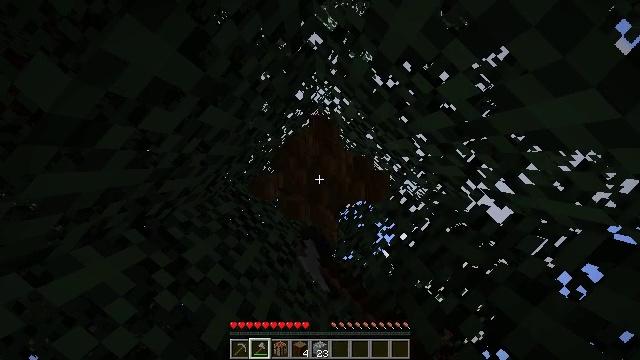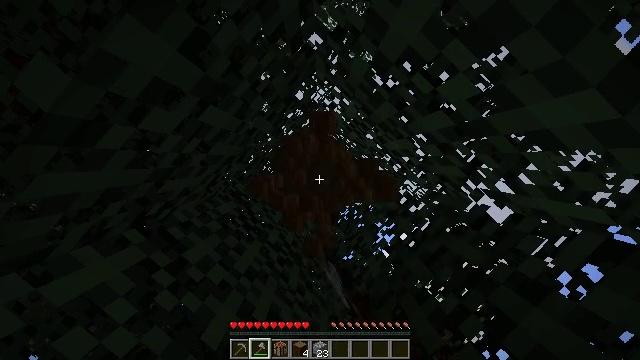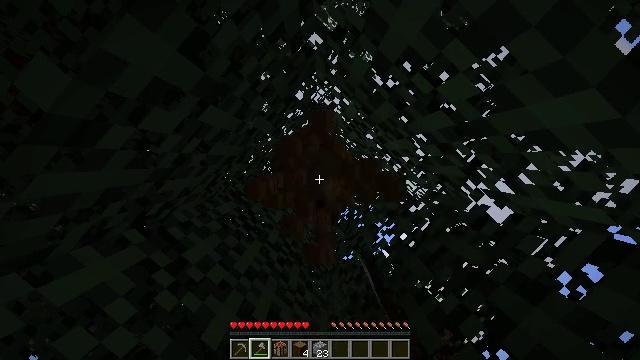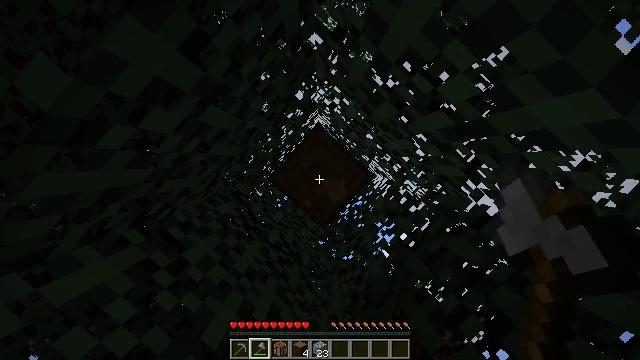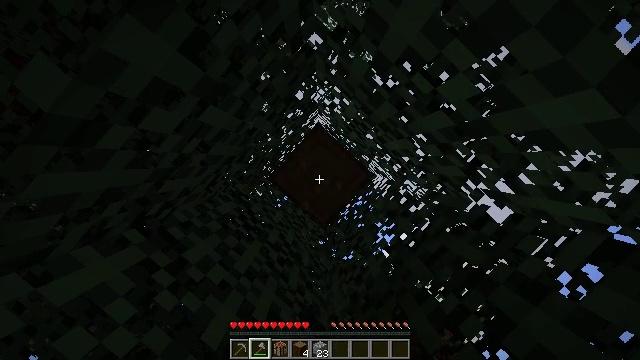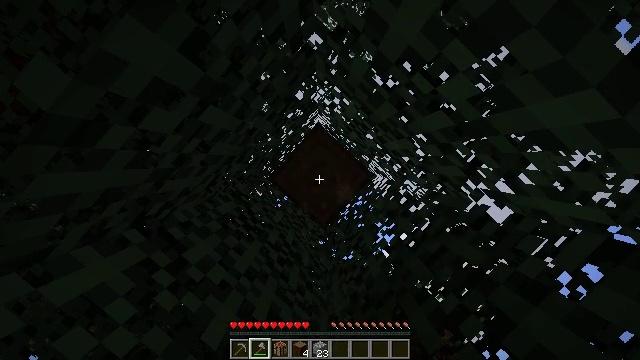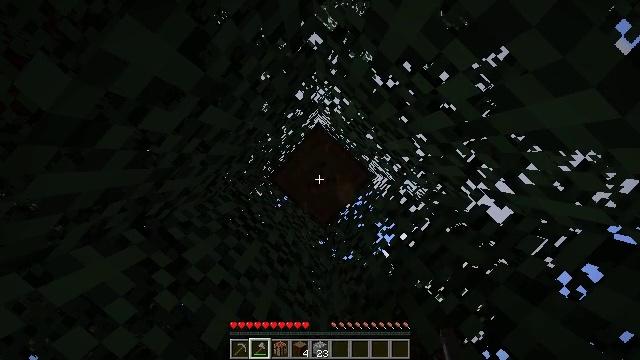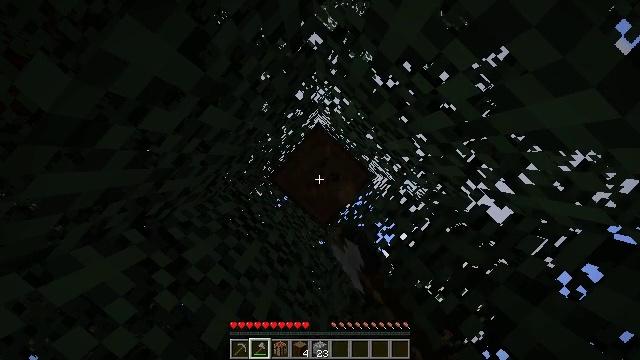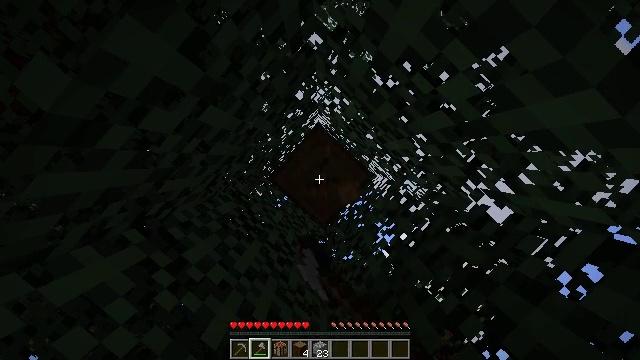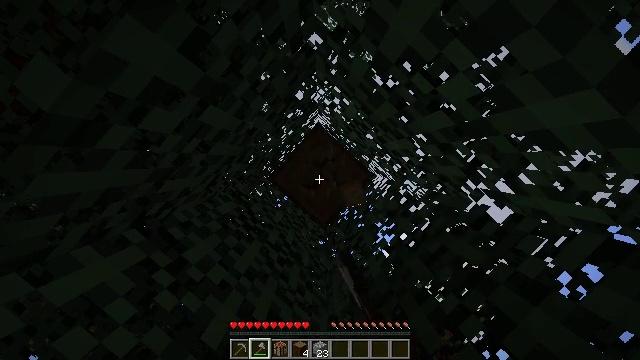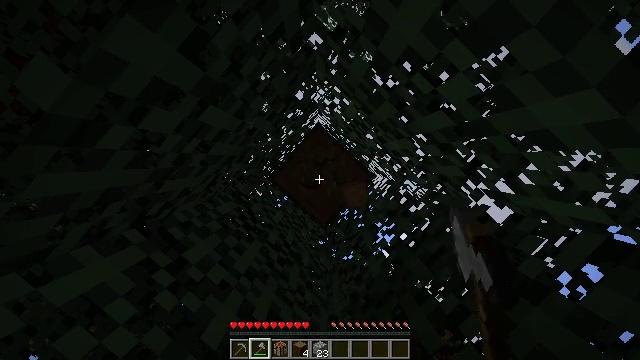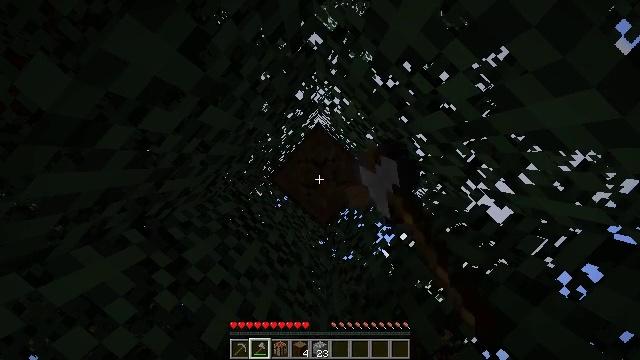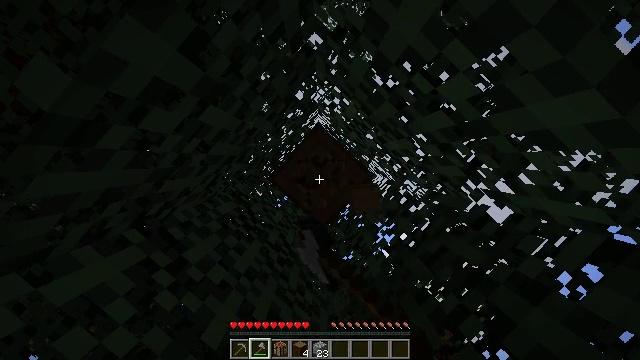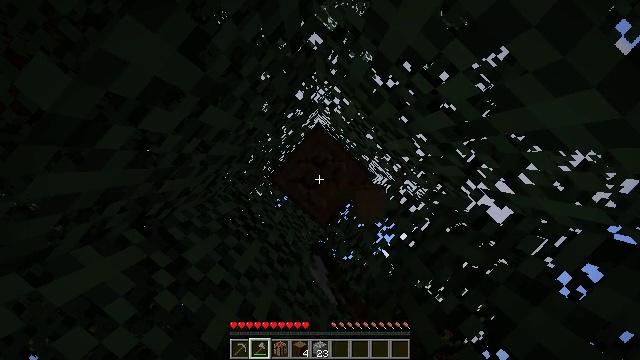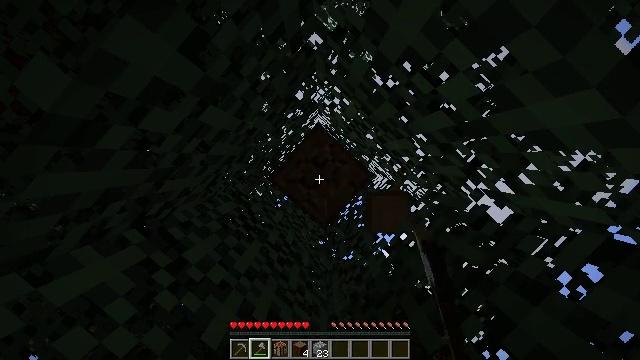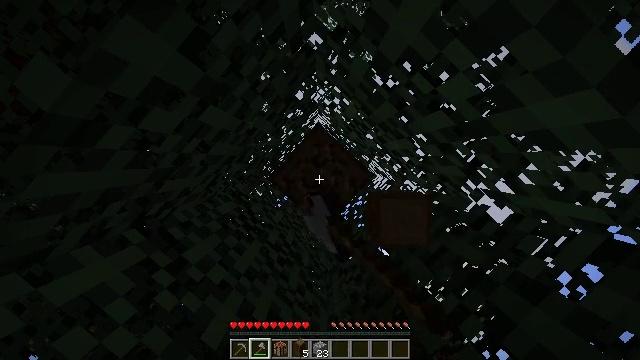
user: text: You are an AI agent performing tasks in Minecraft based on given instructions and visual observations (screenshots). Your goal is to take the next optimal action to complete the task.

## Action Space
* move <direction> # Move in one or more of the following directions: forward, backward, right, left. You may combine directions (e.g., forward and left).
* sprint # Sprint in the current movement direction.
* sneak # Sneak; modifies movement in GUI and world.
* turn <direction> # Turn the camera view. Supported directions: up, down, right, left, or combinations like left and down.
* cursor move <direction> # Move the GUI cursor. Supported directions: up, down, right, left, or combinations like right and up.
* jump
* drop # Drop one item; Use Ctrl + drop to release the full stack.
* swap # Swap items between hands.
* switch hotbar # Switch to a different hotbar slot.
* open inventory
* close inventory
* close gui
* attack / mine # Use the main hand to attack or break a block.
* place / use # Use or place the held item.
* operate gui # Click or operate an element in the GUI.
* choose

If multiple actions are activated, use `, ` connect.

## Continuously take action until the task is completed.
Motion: motion action
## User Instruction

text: Collect spruce log for building materials.
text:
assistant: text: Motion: attack / mine
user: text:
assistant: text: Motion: attack / mine
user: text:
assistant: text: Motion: attack / mine
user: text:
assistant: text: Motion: attack / mine
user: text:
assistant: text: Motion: attack / mine
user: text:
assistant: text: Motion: attack / mine
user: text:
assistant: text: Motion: attack / mine
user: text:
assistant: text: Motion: attack / mine
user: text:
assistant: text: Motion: attack / mine
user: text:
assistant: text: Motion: attack / mine
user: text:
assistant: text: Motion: attack / mine
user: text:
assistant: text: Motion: attack / mine
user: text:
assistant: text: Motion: attack / mine
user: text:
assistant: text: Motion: attack / mine
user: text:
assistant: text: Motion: attack / mine
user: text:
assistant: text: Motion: attack / mine
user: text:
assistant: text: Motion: attack / mine
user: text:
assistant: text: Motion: attack / mine
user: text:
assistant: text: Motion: attack / mine
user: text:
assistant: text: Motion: attack / mine
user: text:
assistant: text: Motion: attack / mine
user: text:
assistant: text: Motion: attack / mine
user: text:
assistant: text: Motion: attack / mine
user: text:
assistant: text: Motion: attack / mine
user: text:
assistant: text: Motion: attack / mine
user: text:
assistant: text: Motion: attack / mine
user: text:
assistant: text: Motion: attack / mine
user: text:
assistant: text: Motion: attack / mine
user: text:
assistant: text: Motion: attack / mine
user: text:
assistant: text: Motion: attack / mine